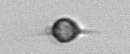
Label: Acanthoica_quattrospina